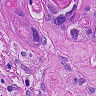
Metastatic tissue present: yes